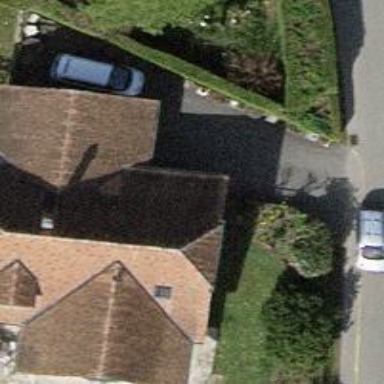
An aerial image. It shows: Simple and straightforward house.